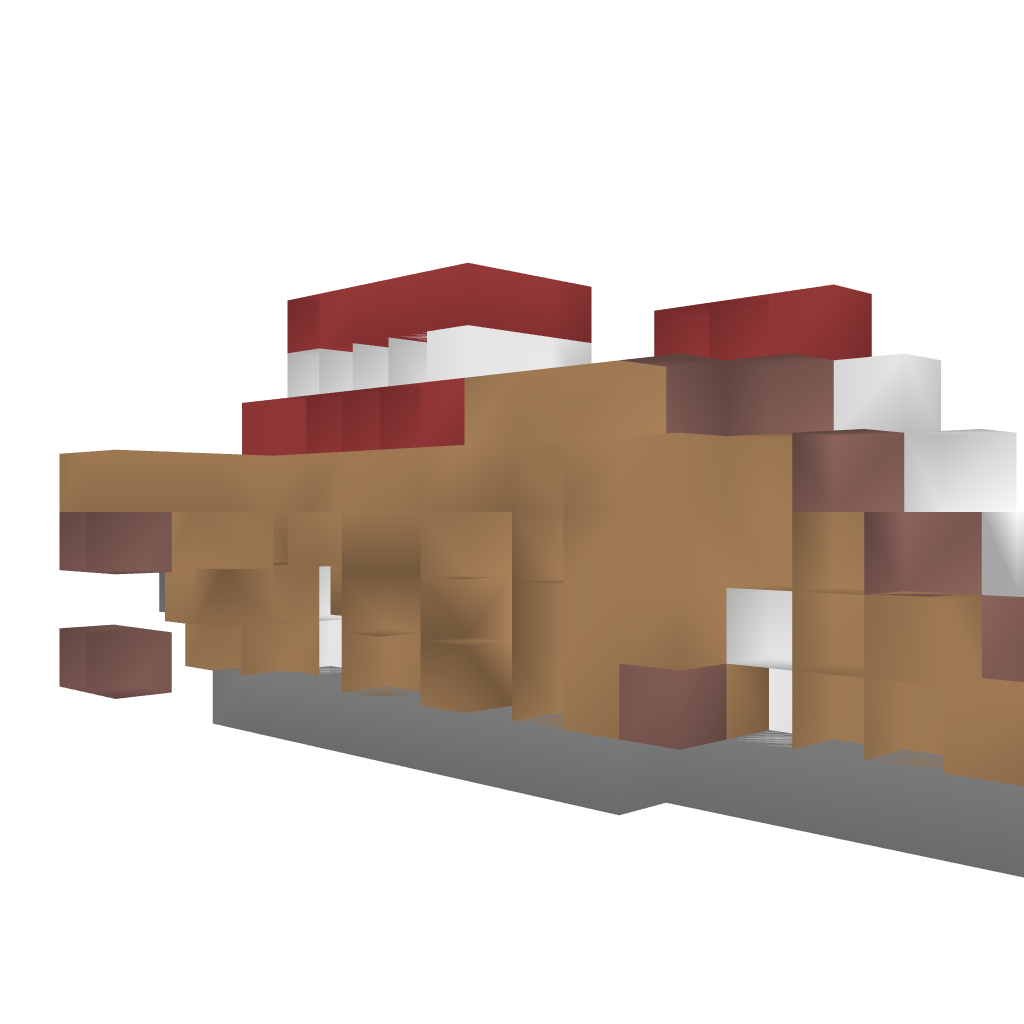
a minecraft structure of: Clone Gunship bad low quality